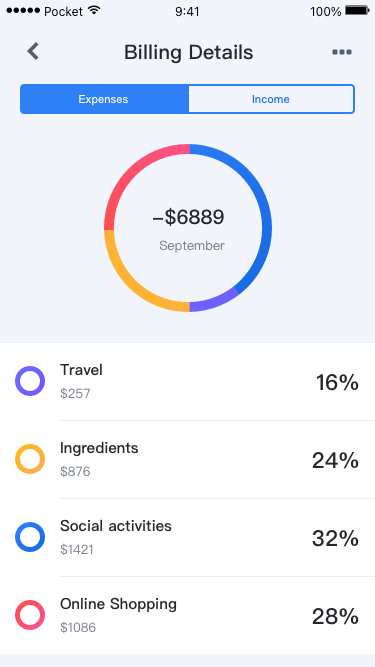
Text in this UI design:
100%
9:41 AM
Pocket
Expenses
Income
September
-$6889
Billing Details
Travel
$257
16%
Ingredients
$876
24%
Social activities
$1421
32%
Online Shopping
$1086
28%